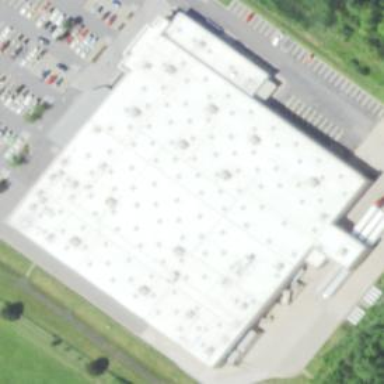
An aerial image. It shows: Wholesale shop building.